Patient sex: F
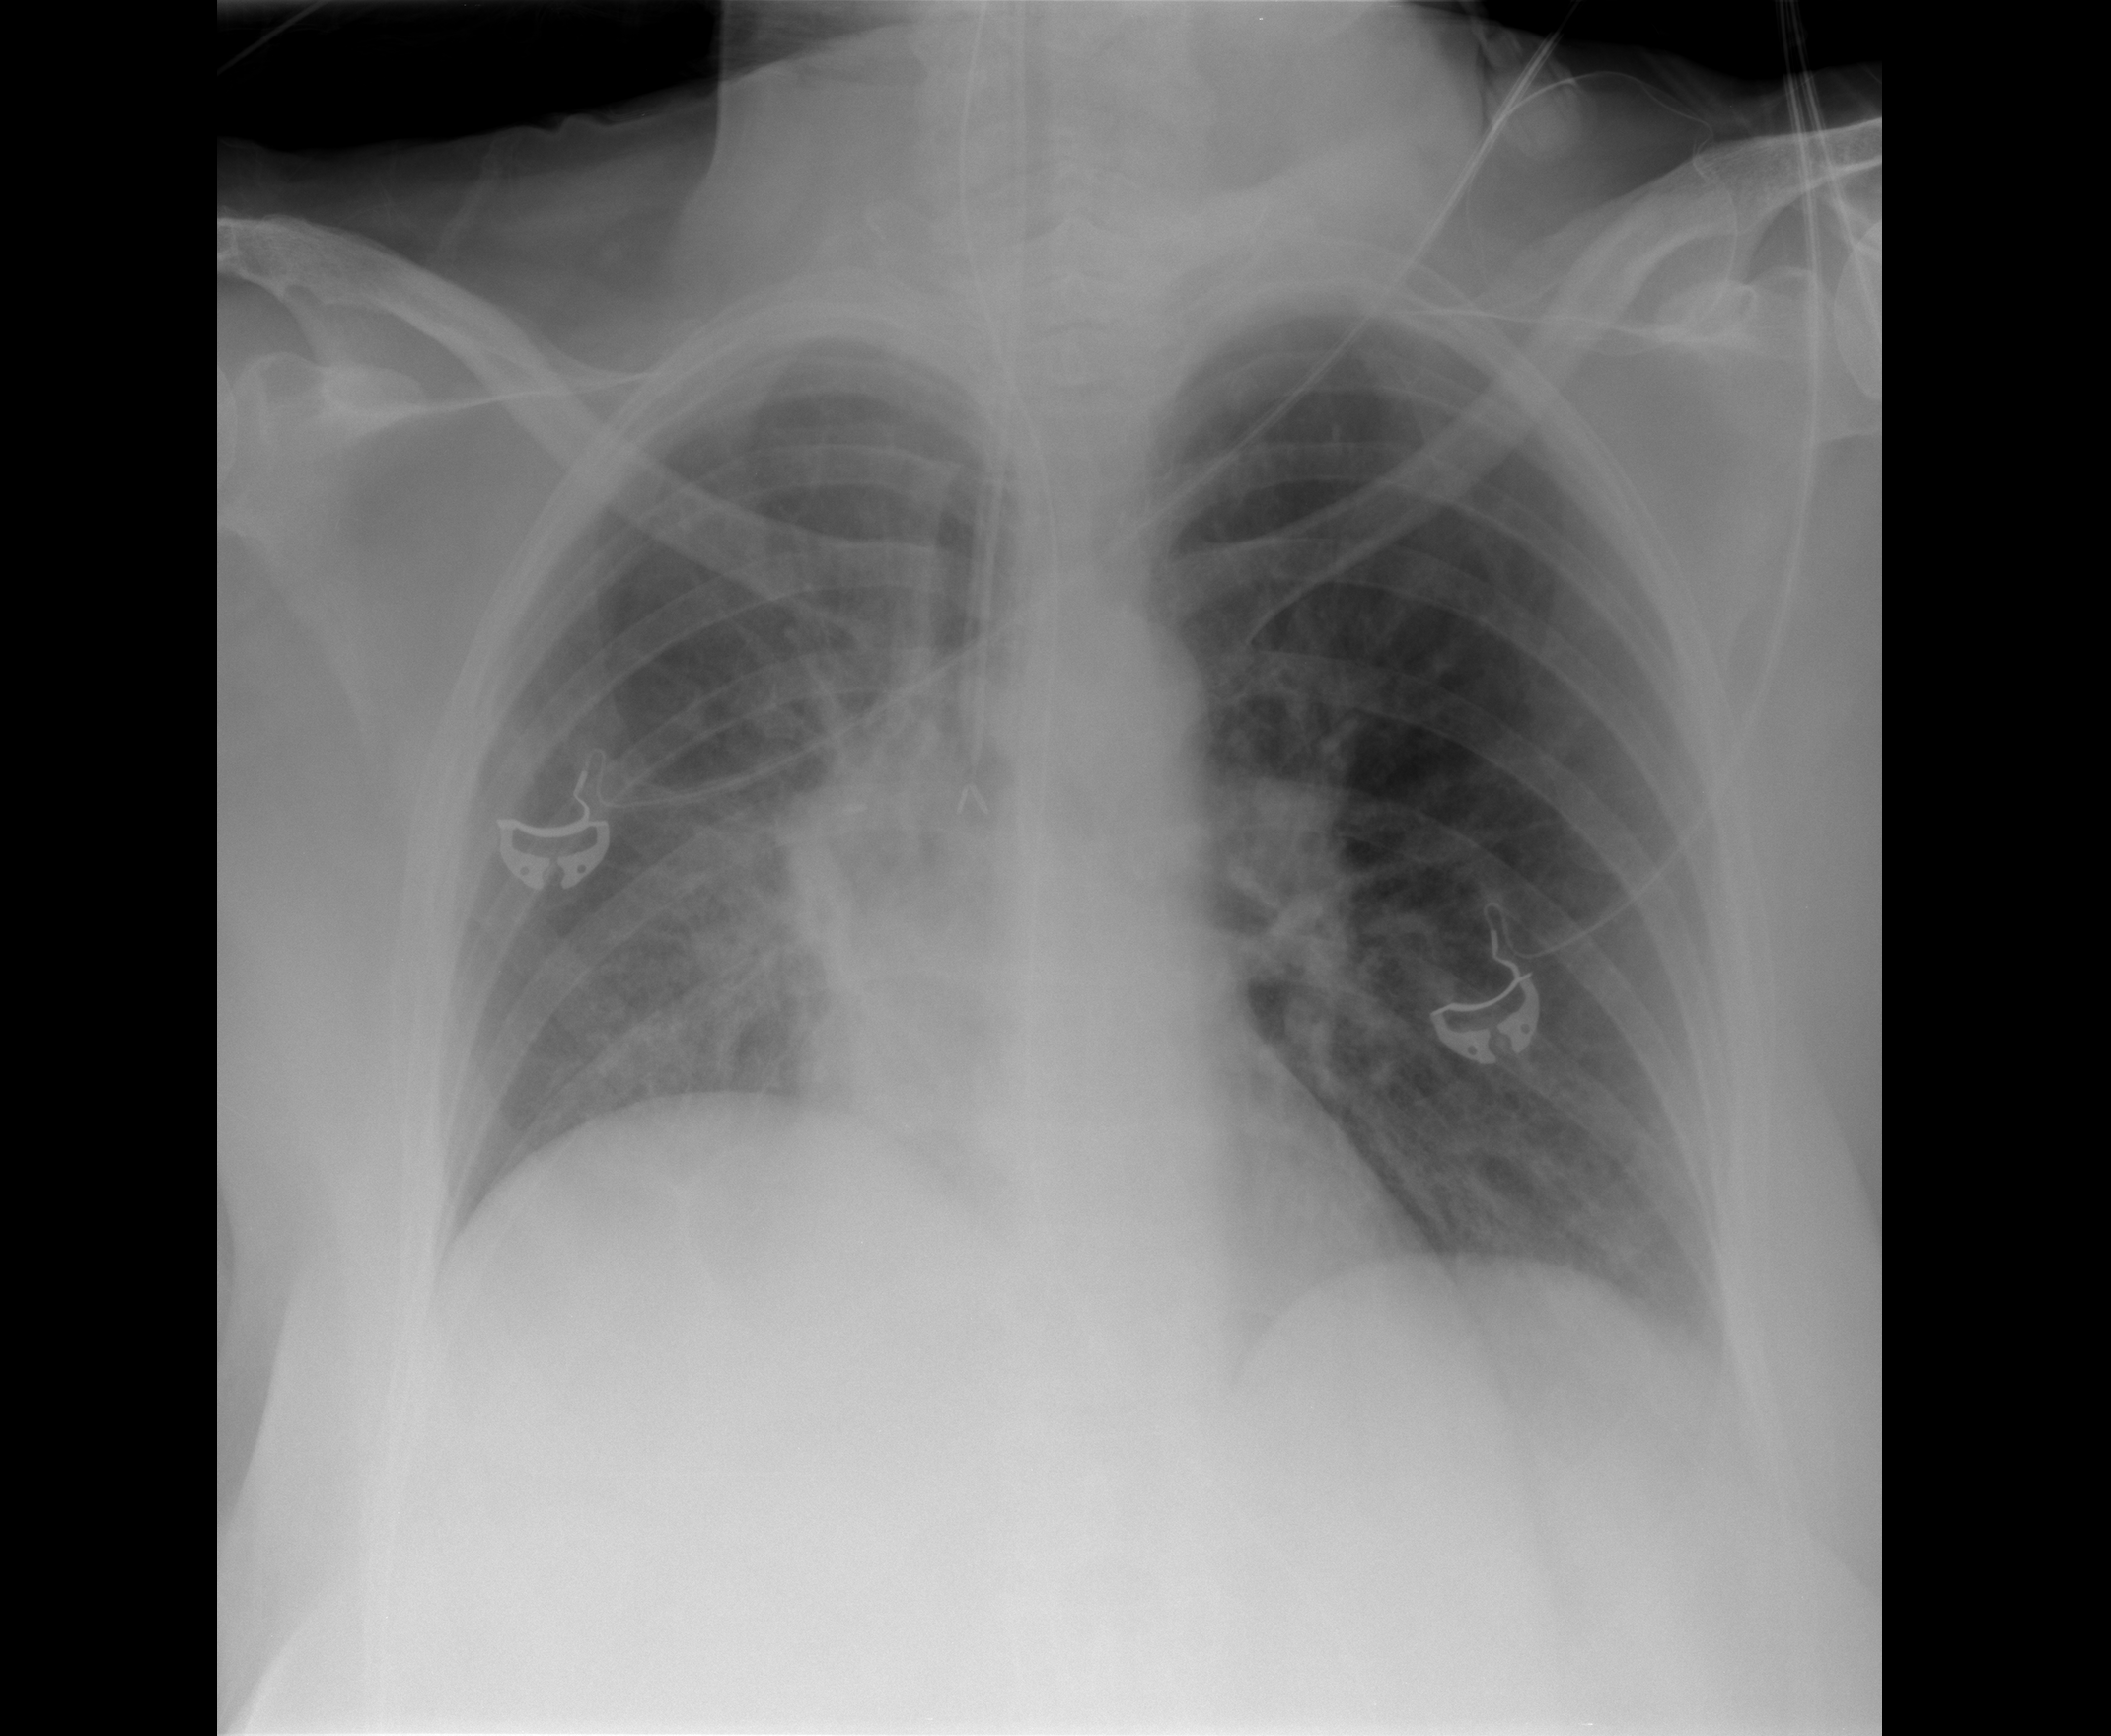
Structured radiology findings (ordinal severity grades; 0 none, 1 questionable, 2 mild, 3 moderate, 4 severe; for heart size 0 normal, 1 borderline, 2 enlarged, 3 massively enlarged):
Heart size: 0
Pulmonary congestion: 0
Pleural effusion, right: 0
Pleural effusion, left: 0
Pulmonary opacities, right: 0
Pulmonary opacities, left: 0
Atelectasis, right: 2
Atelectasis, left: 0